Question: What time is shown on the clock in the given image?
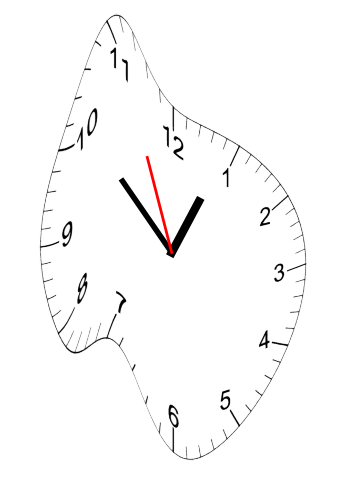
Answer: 12:51:56